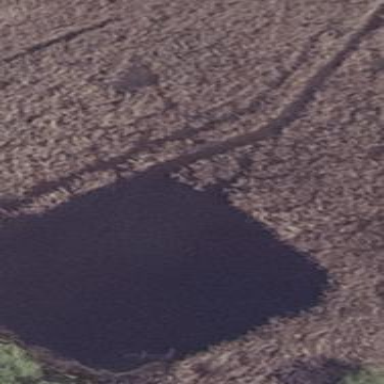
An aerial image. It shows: Reservoir.